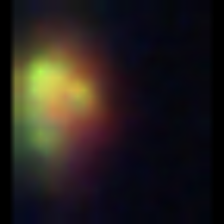
Taxon: NanoPlankton
Group: Other